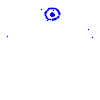
Particle: pion